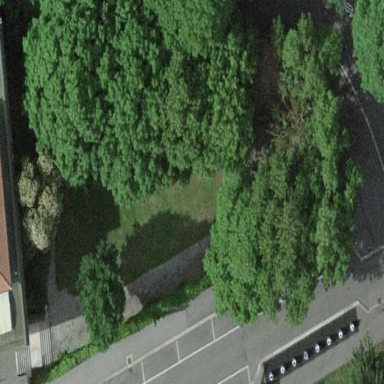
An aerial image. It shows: Park.